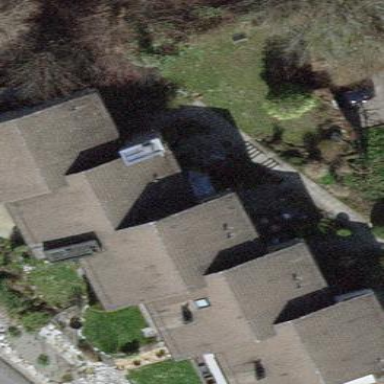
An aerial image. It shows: Terrace building.